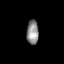
Tissue: lung
Cell type: Epithelial cells
Senescence score: 0.6297
Nuclear area (px): 283
Mean DAPI intensity: 140.735